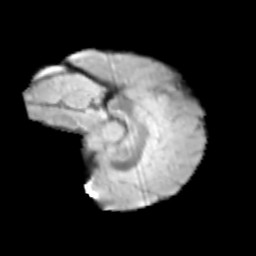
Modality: T2w
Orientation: sagittal
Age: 11
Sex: male
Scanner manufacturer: siemens
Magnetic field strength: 3 T
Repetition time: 3.8 s
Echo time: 0.07 s